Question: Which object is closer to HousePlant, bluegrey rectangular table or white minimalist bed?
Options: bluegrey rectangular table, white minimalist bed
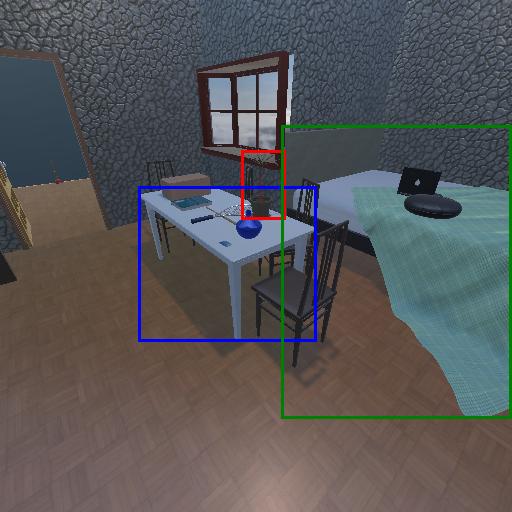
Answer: bluegrey rectangular table